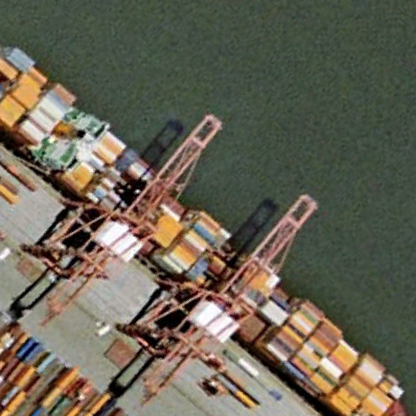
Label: Container_ship